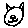
Label: cat